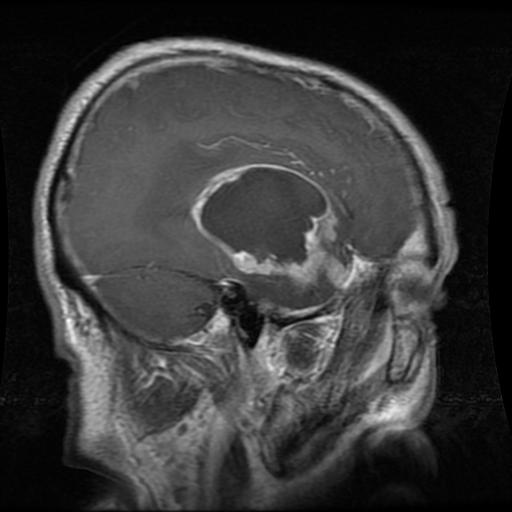
Label: glioma